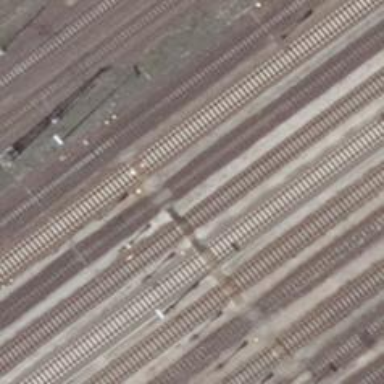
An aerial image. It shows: Rail yard with electrified contact lines for the trains.